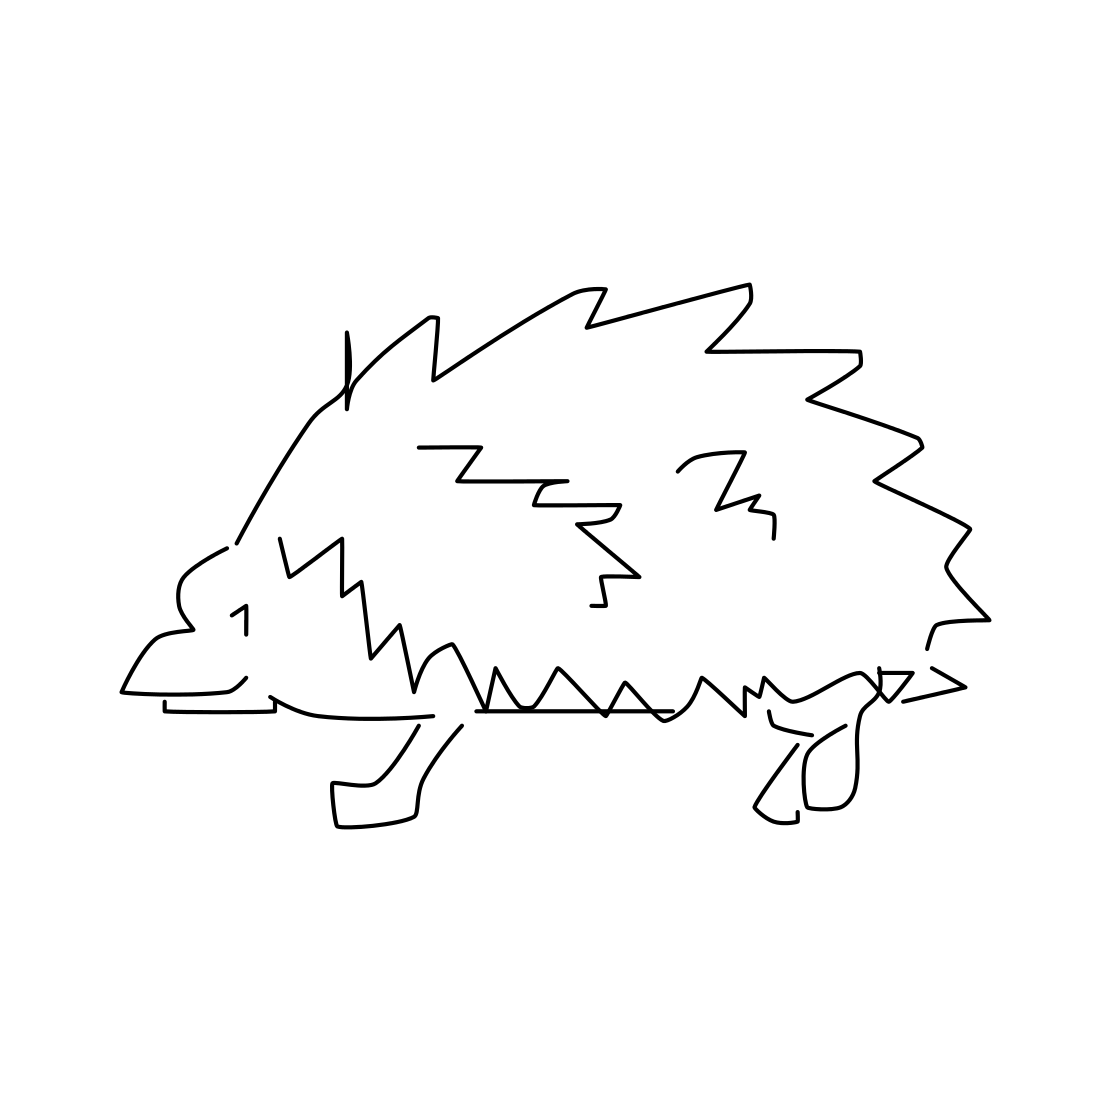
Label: hedgehog